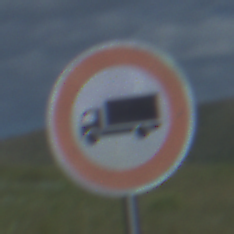
Verkehrszeichen: VerbotFuerKraftfahrzeugeUeberDreiKommaFuenfTonnen
Umgebung: Outdoor, Nature
Tageszeit: Night
Wetter: PartlyCloudy
Licht: Natural
Jahreszeit: NotSpecified
Kontrast: HighContrast